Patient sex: M
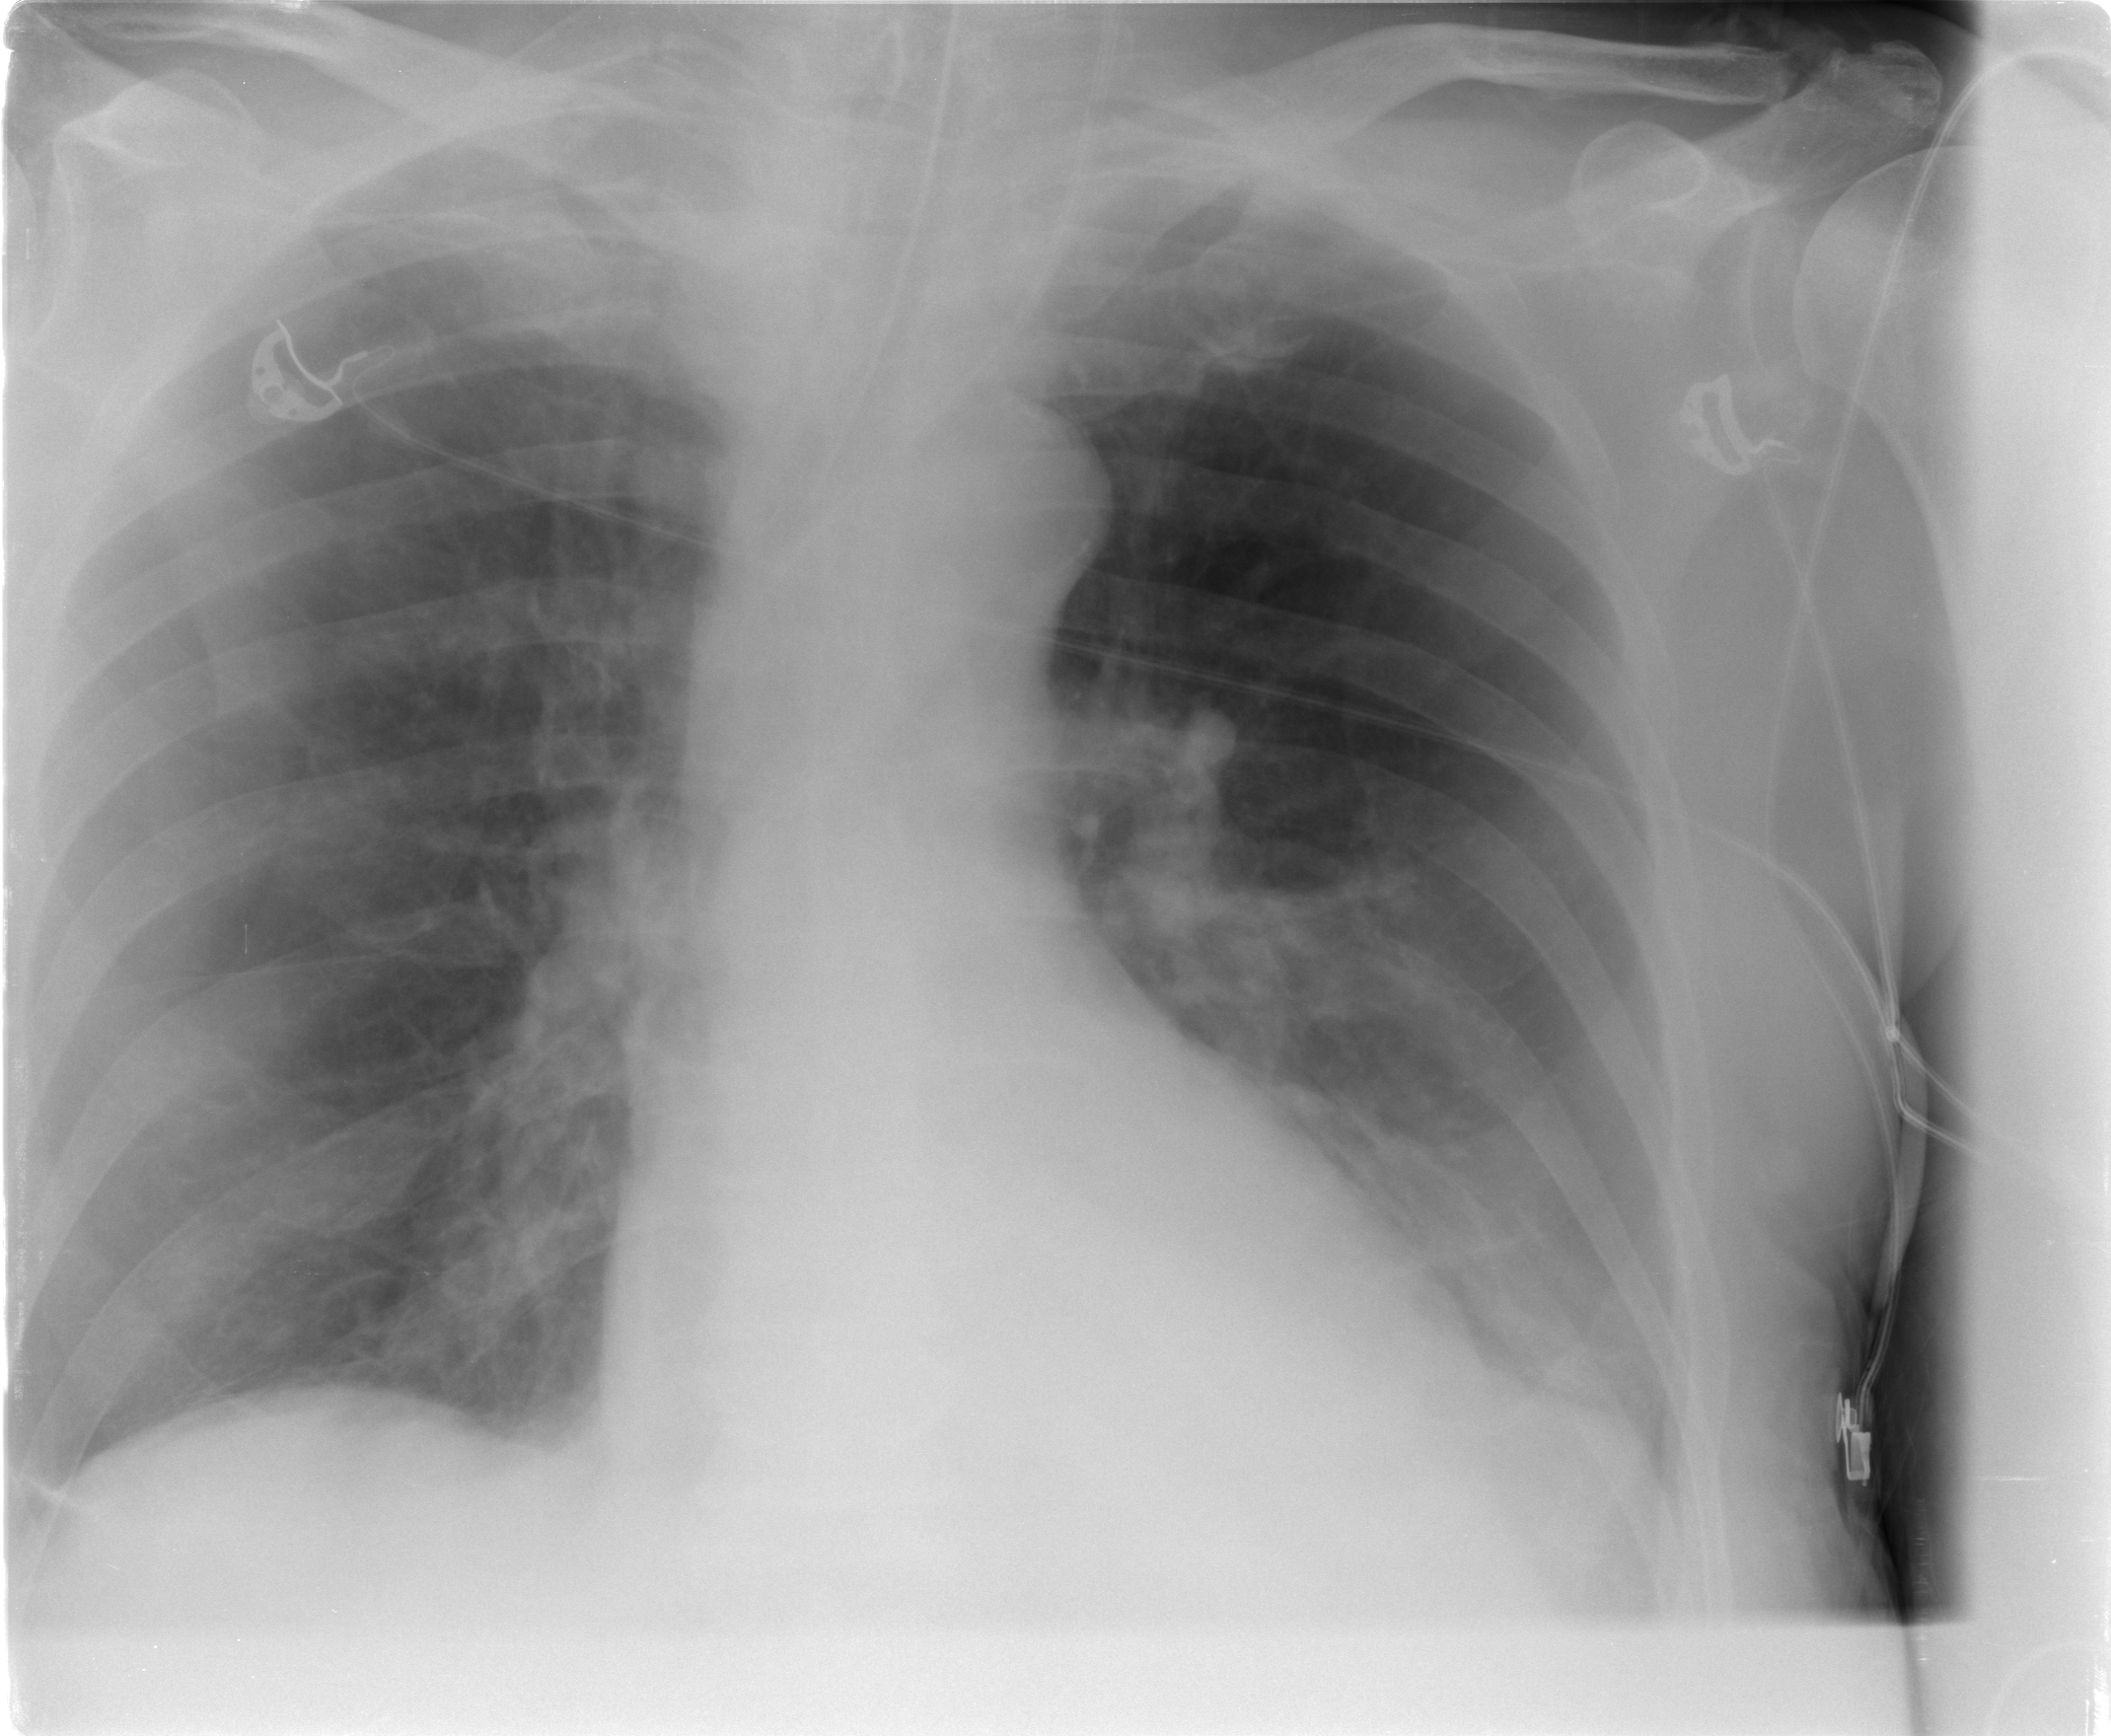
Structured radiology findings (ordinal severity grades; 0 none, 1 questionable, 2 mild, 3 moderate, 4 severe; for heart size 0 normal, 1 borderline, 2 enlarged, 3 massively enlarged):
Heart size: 1
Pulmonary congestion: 0
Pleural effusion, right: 1
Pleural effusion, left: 1
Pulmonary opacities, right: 0
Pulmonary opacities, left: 0
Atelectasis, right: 2
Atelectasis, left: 2